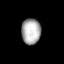
Tissue: prostate
Cell type: T cells
Senescence score: 0.07068
Nuclear area (px): 491
Mean DAPI intensity: 171.285